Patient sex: F
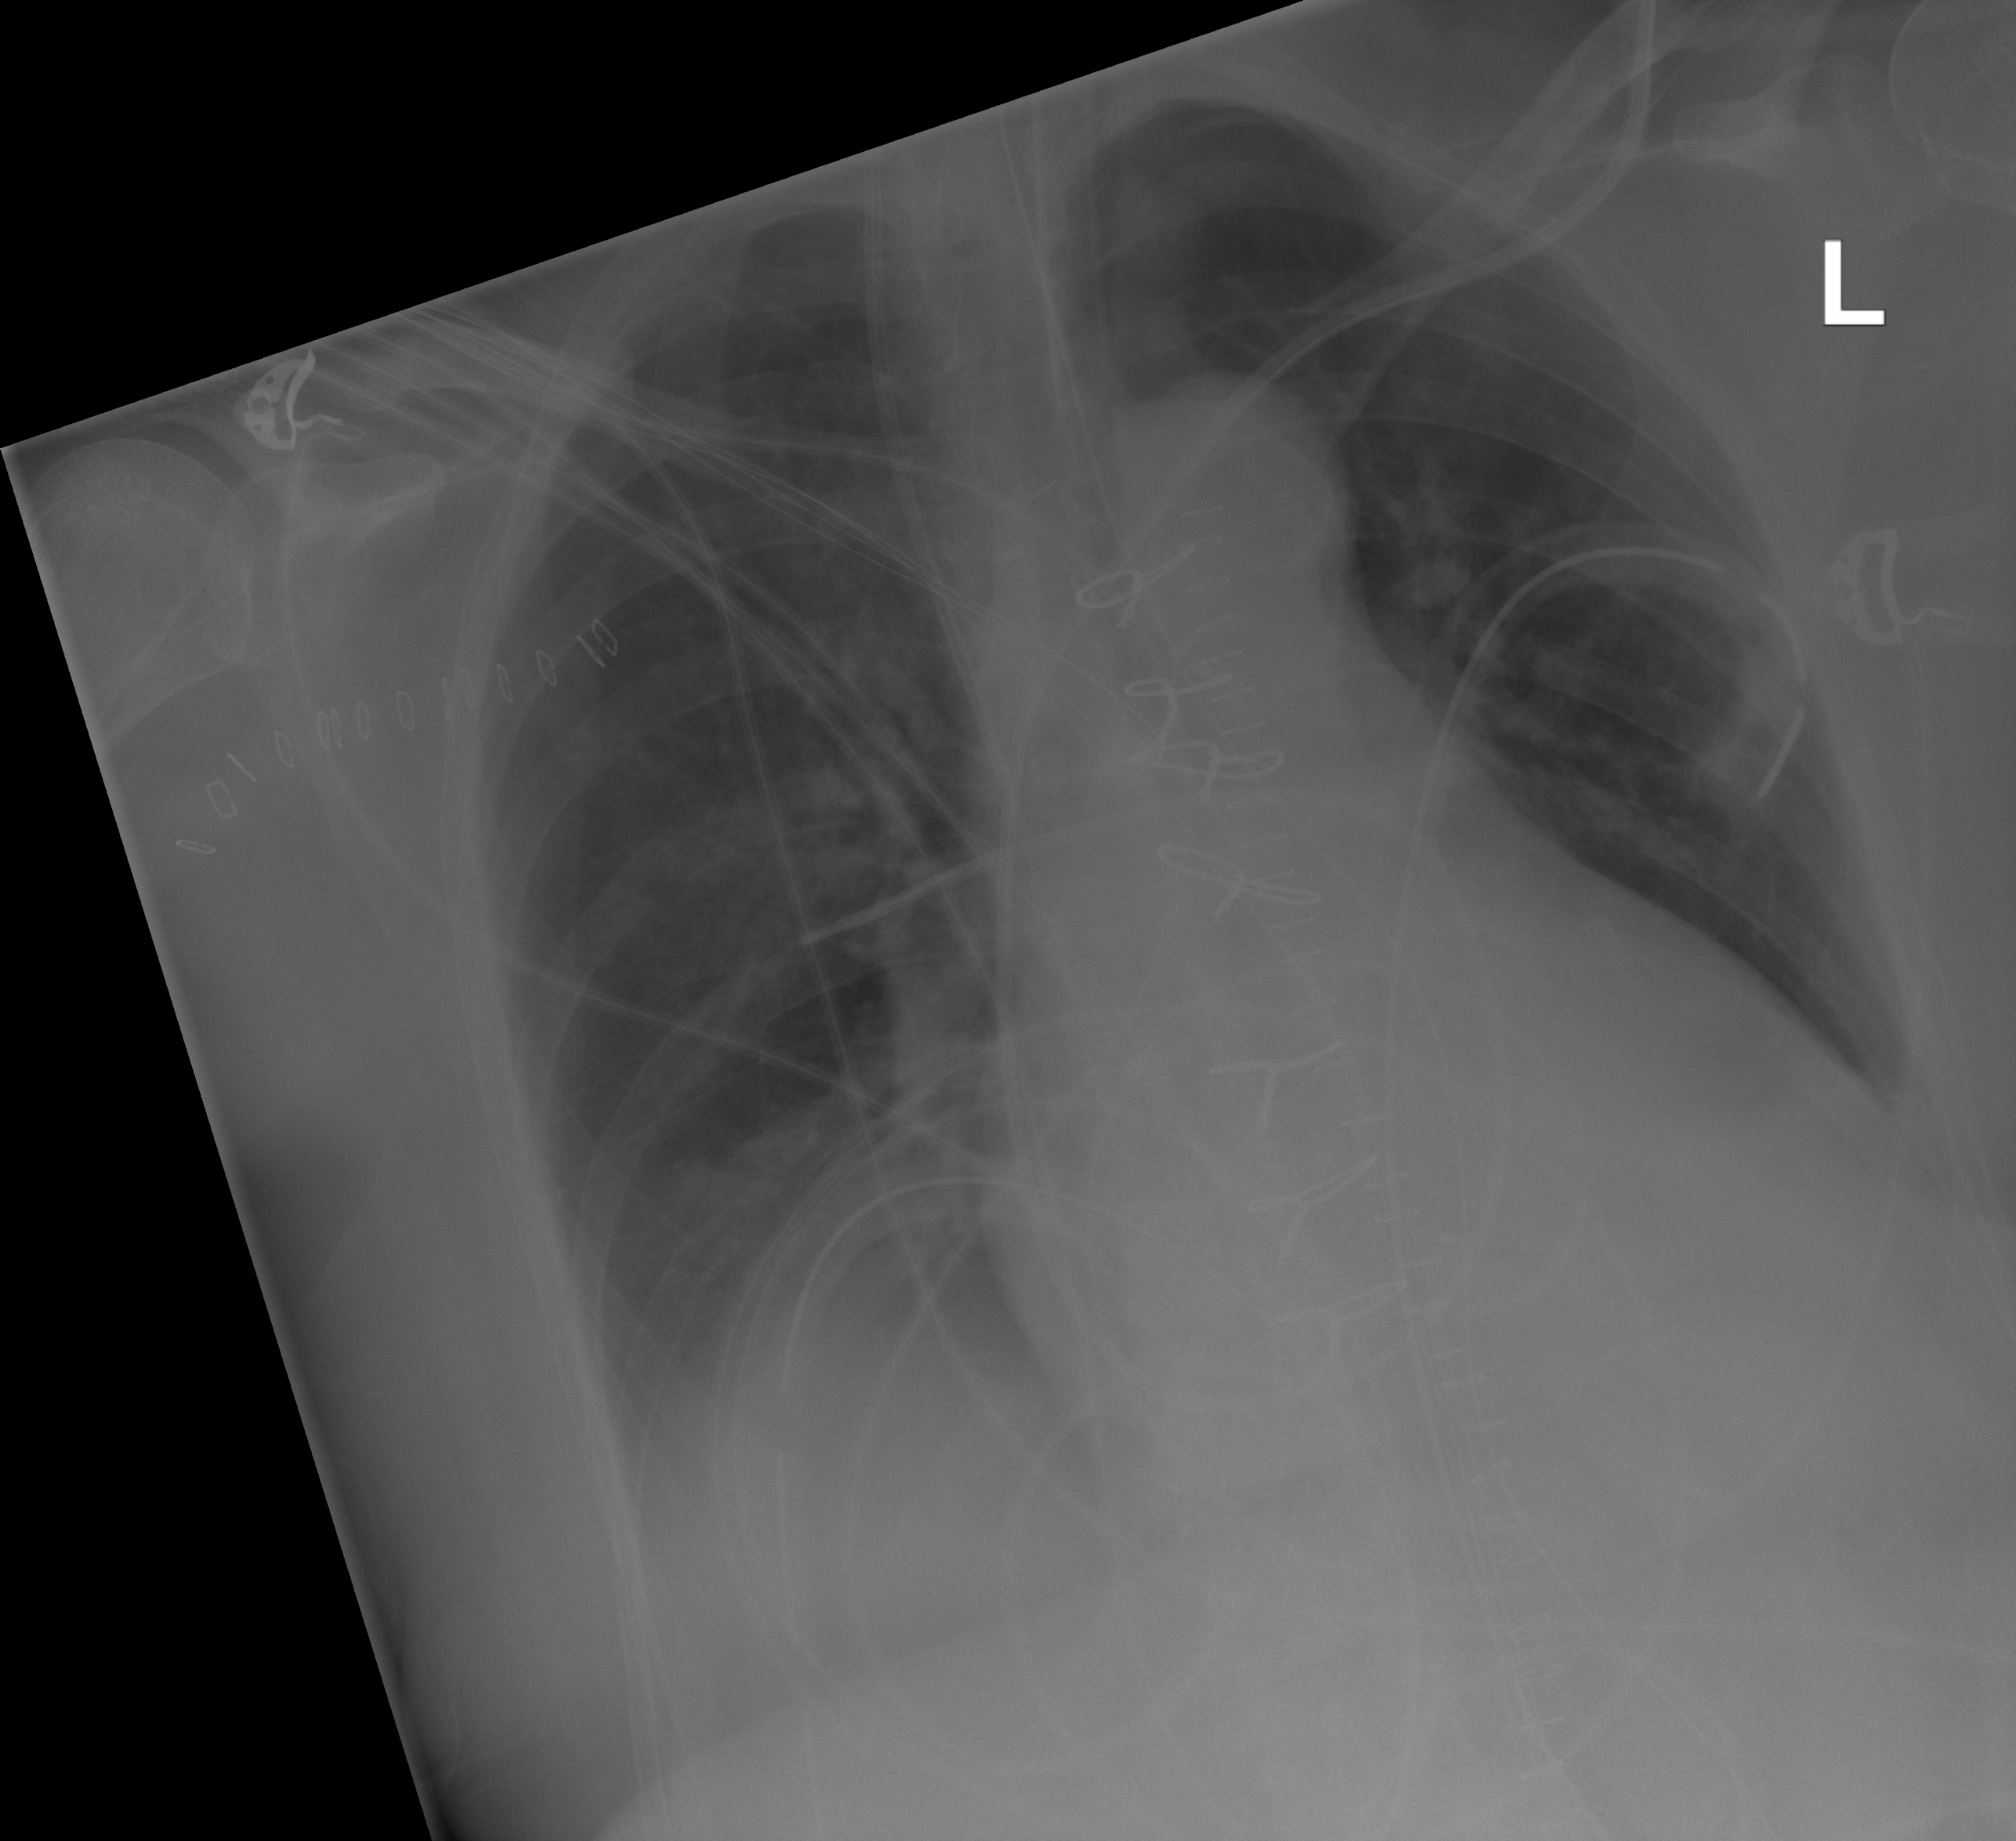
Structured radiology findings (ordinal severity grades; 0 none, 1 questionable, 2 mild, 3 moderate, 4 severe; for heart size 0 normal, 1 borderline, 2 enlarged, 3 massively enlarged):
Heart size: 2
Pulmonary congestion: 1
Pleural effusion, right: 1
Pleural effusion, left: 1
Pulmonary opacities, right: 0
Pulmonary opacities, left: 0
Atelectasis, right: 1
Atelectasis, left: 1